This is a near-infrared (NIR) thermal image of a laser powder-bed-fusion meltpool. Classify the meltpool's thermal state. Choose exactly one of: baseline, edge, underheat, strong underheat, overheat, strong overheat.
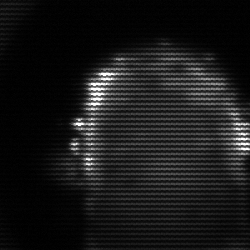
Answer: baseline